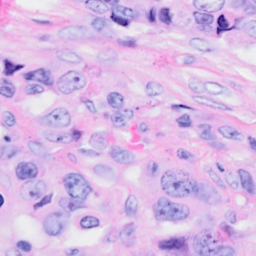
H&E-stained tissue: Breast